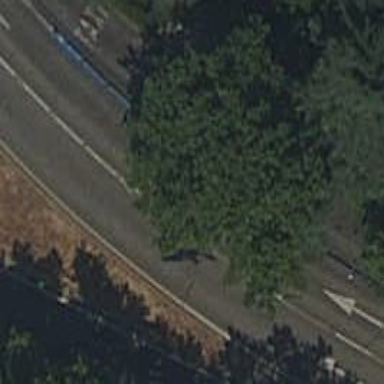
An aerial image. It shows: Asphalt road classified as primary highway.